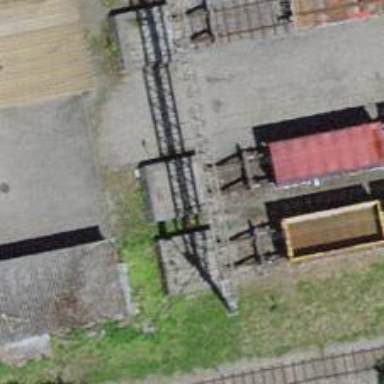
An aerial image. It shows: Railway buffer stop.